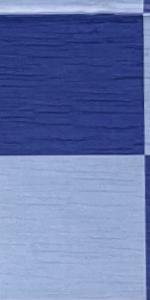
Label: Empty